Field crop: tomato
Growth stage: 1
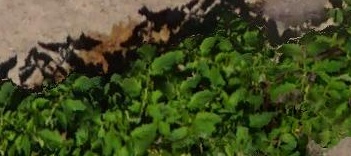
Species: tomato